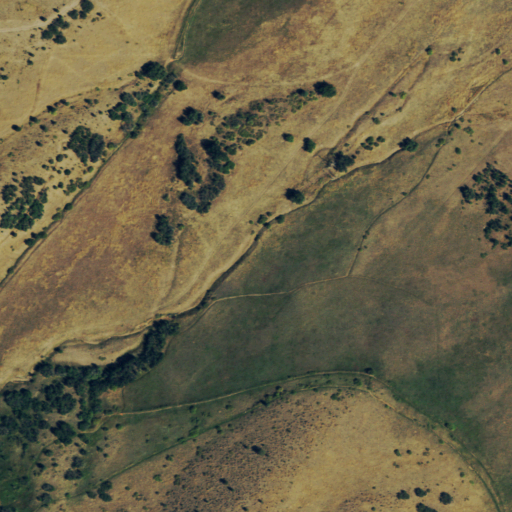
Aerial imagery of plain(s) in Colorado named Price Park containing shrub, open development, woody wetlands, herbaceous wetlands, and grassland